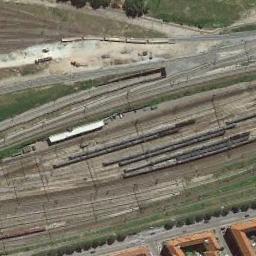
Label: railway